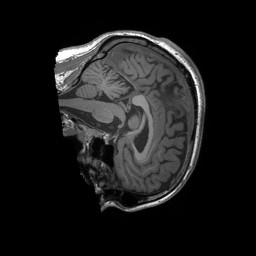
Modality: T1w
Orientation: sagittal
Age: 29
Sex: male